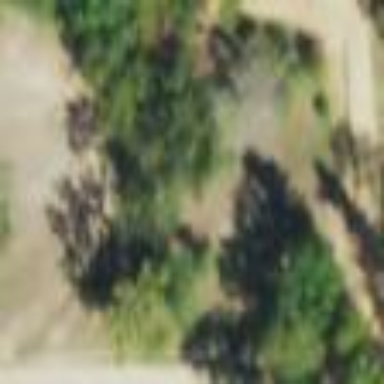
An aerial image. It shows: Driveway leading to service road.